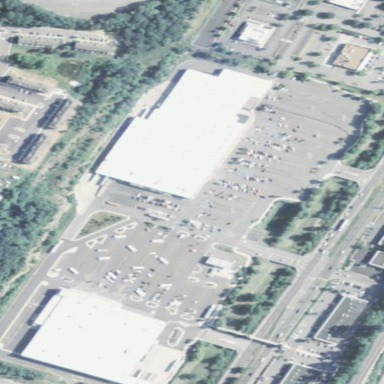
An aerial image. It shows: Retail area.